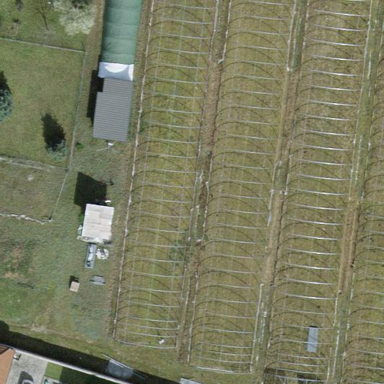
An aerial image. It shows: Greenhouse used for horticulture.